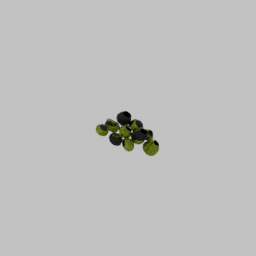
Label: animals